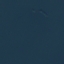
Label: SeaLake